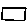
Label: square